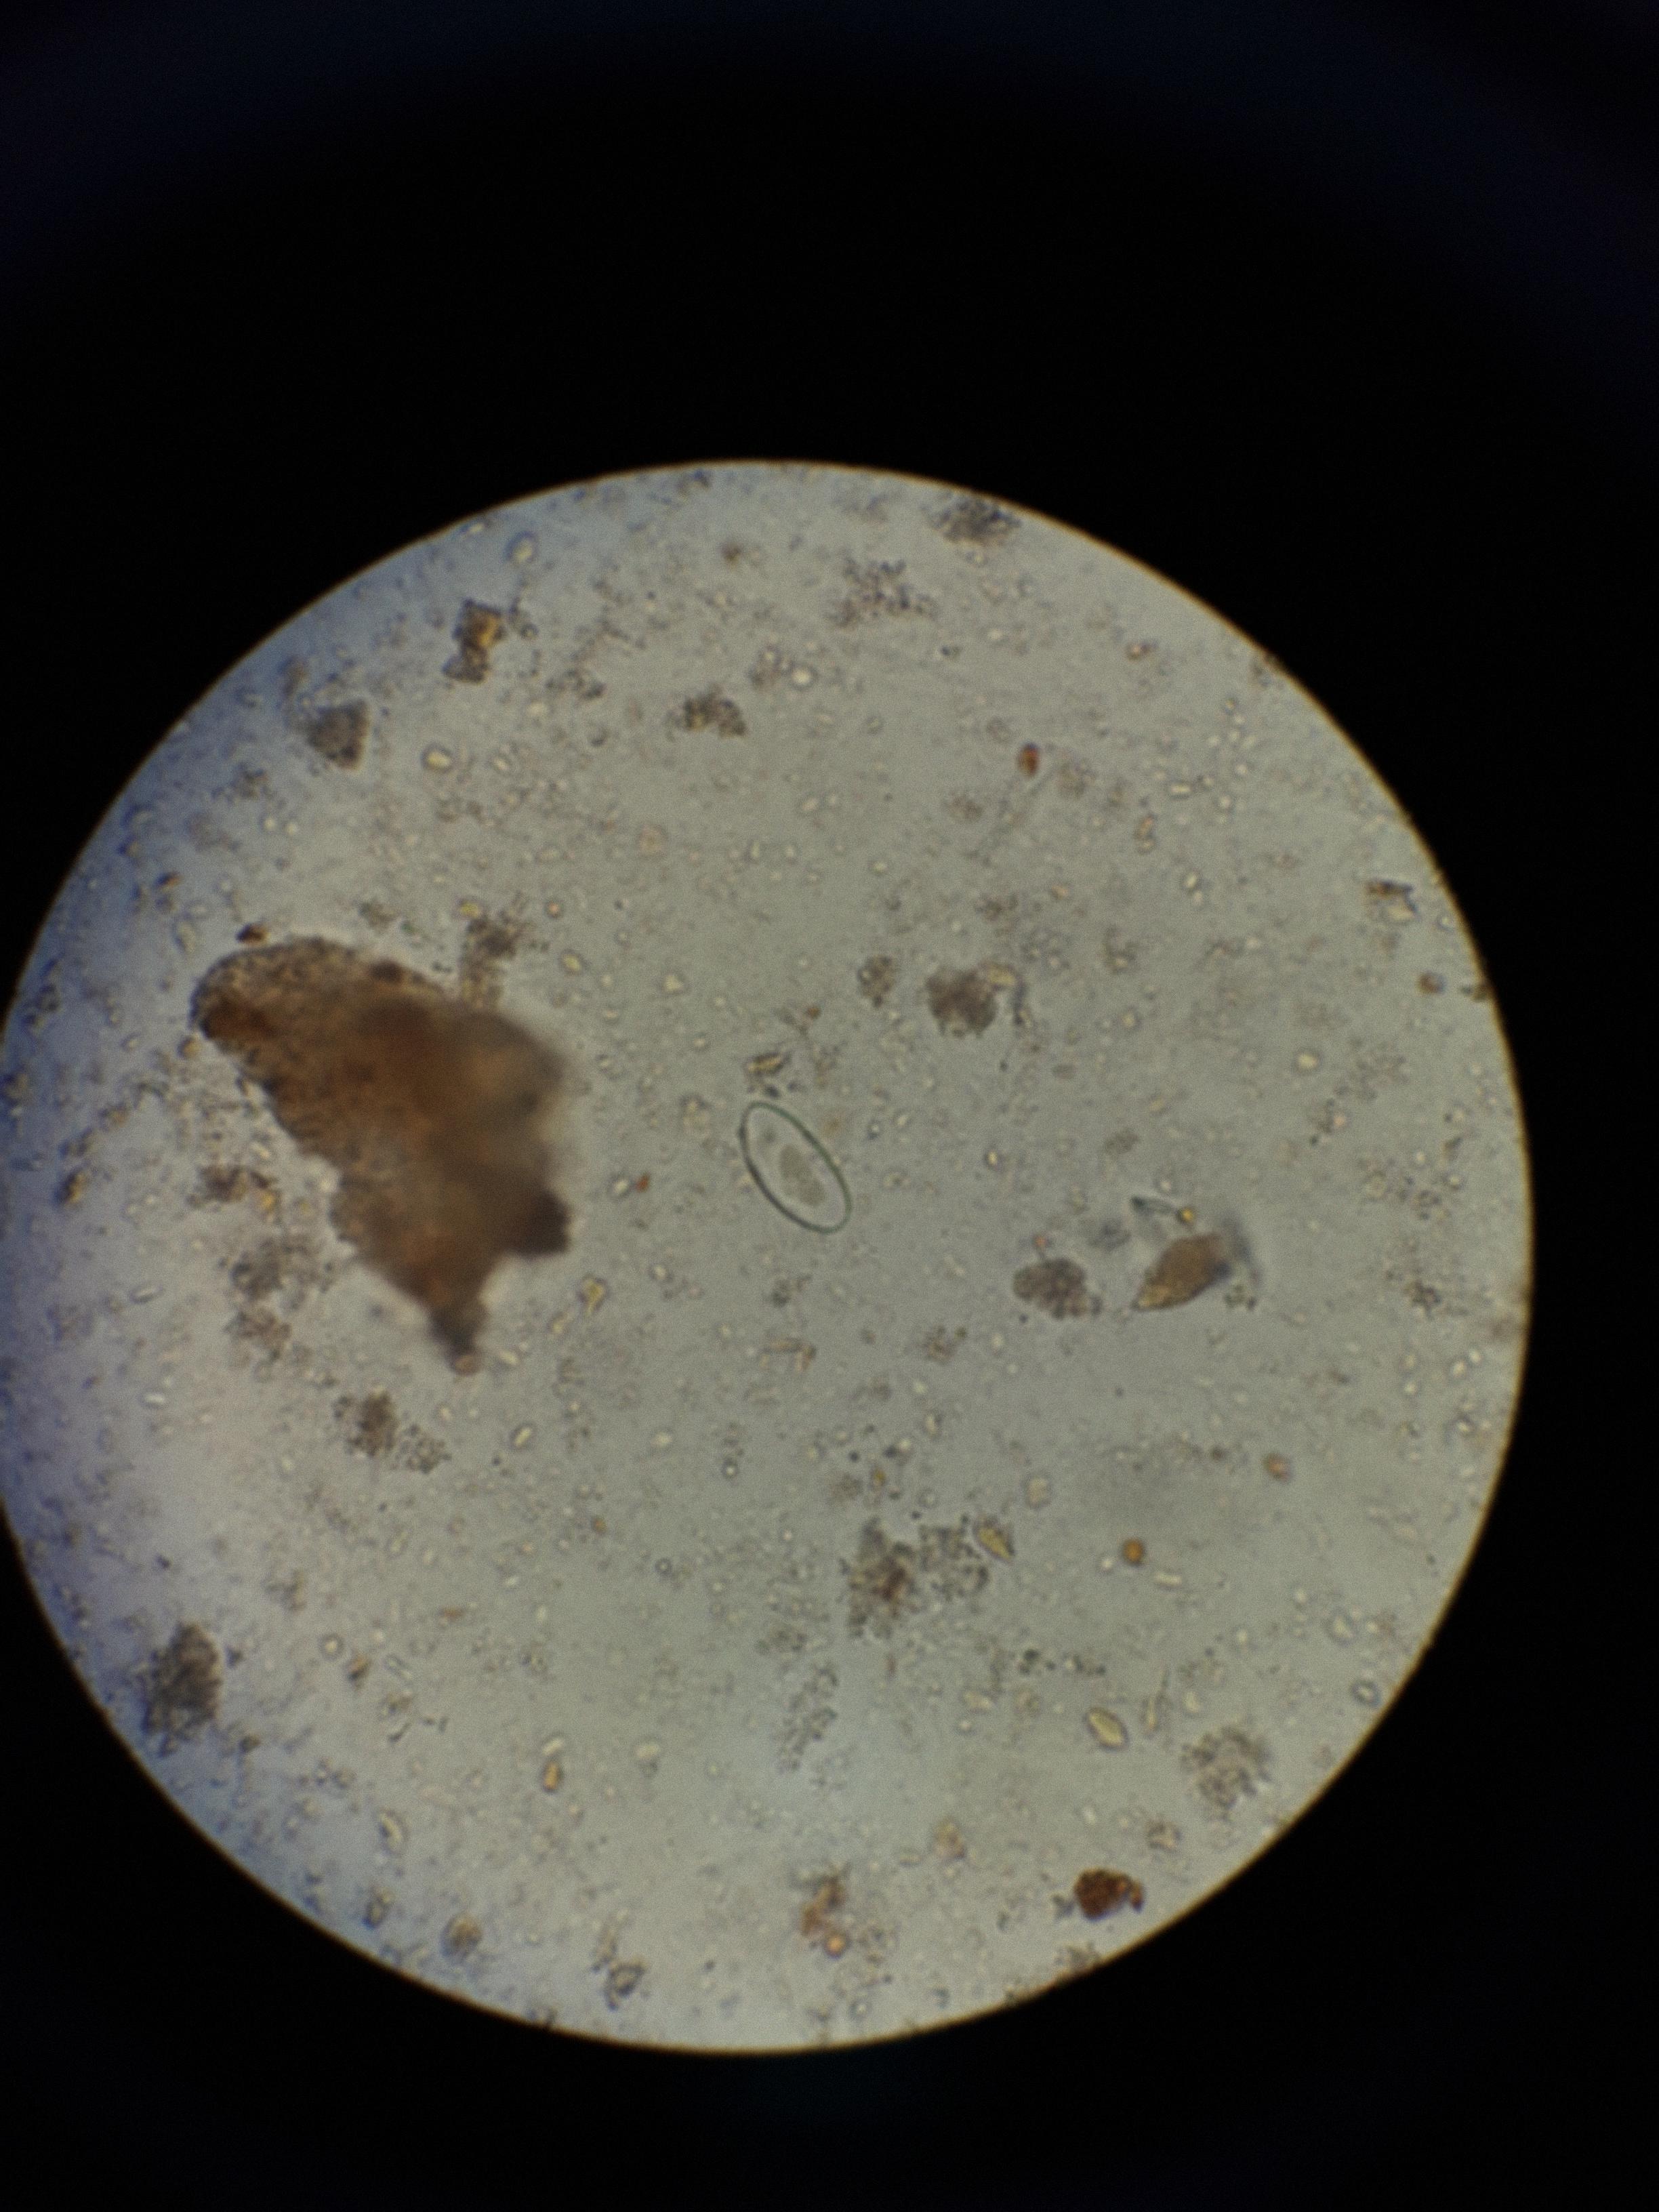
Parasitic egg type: Enterobius vermicularis